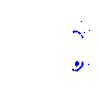
Particle: electron